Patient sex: M
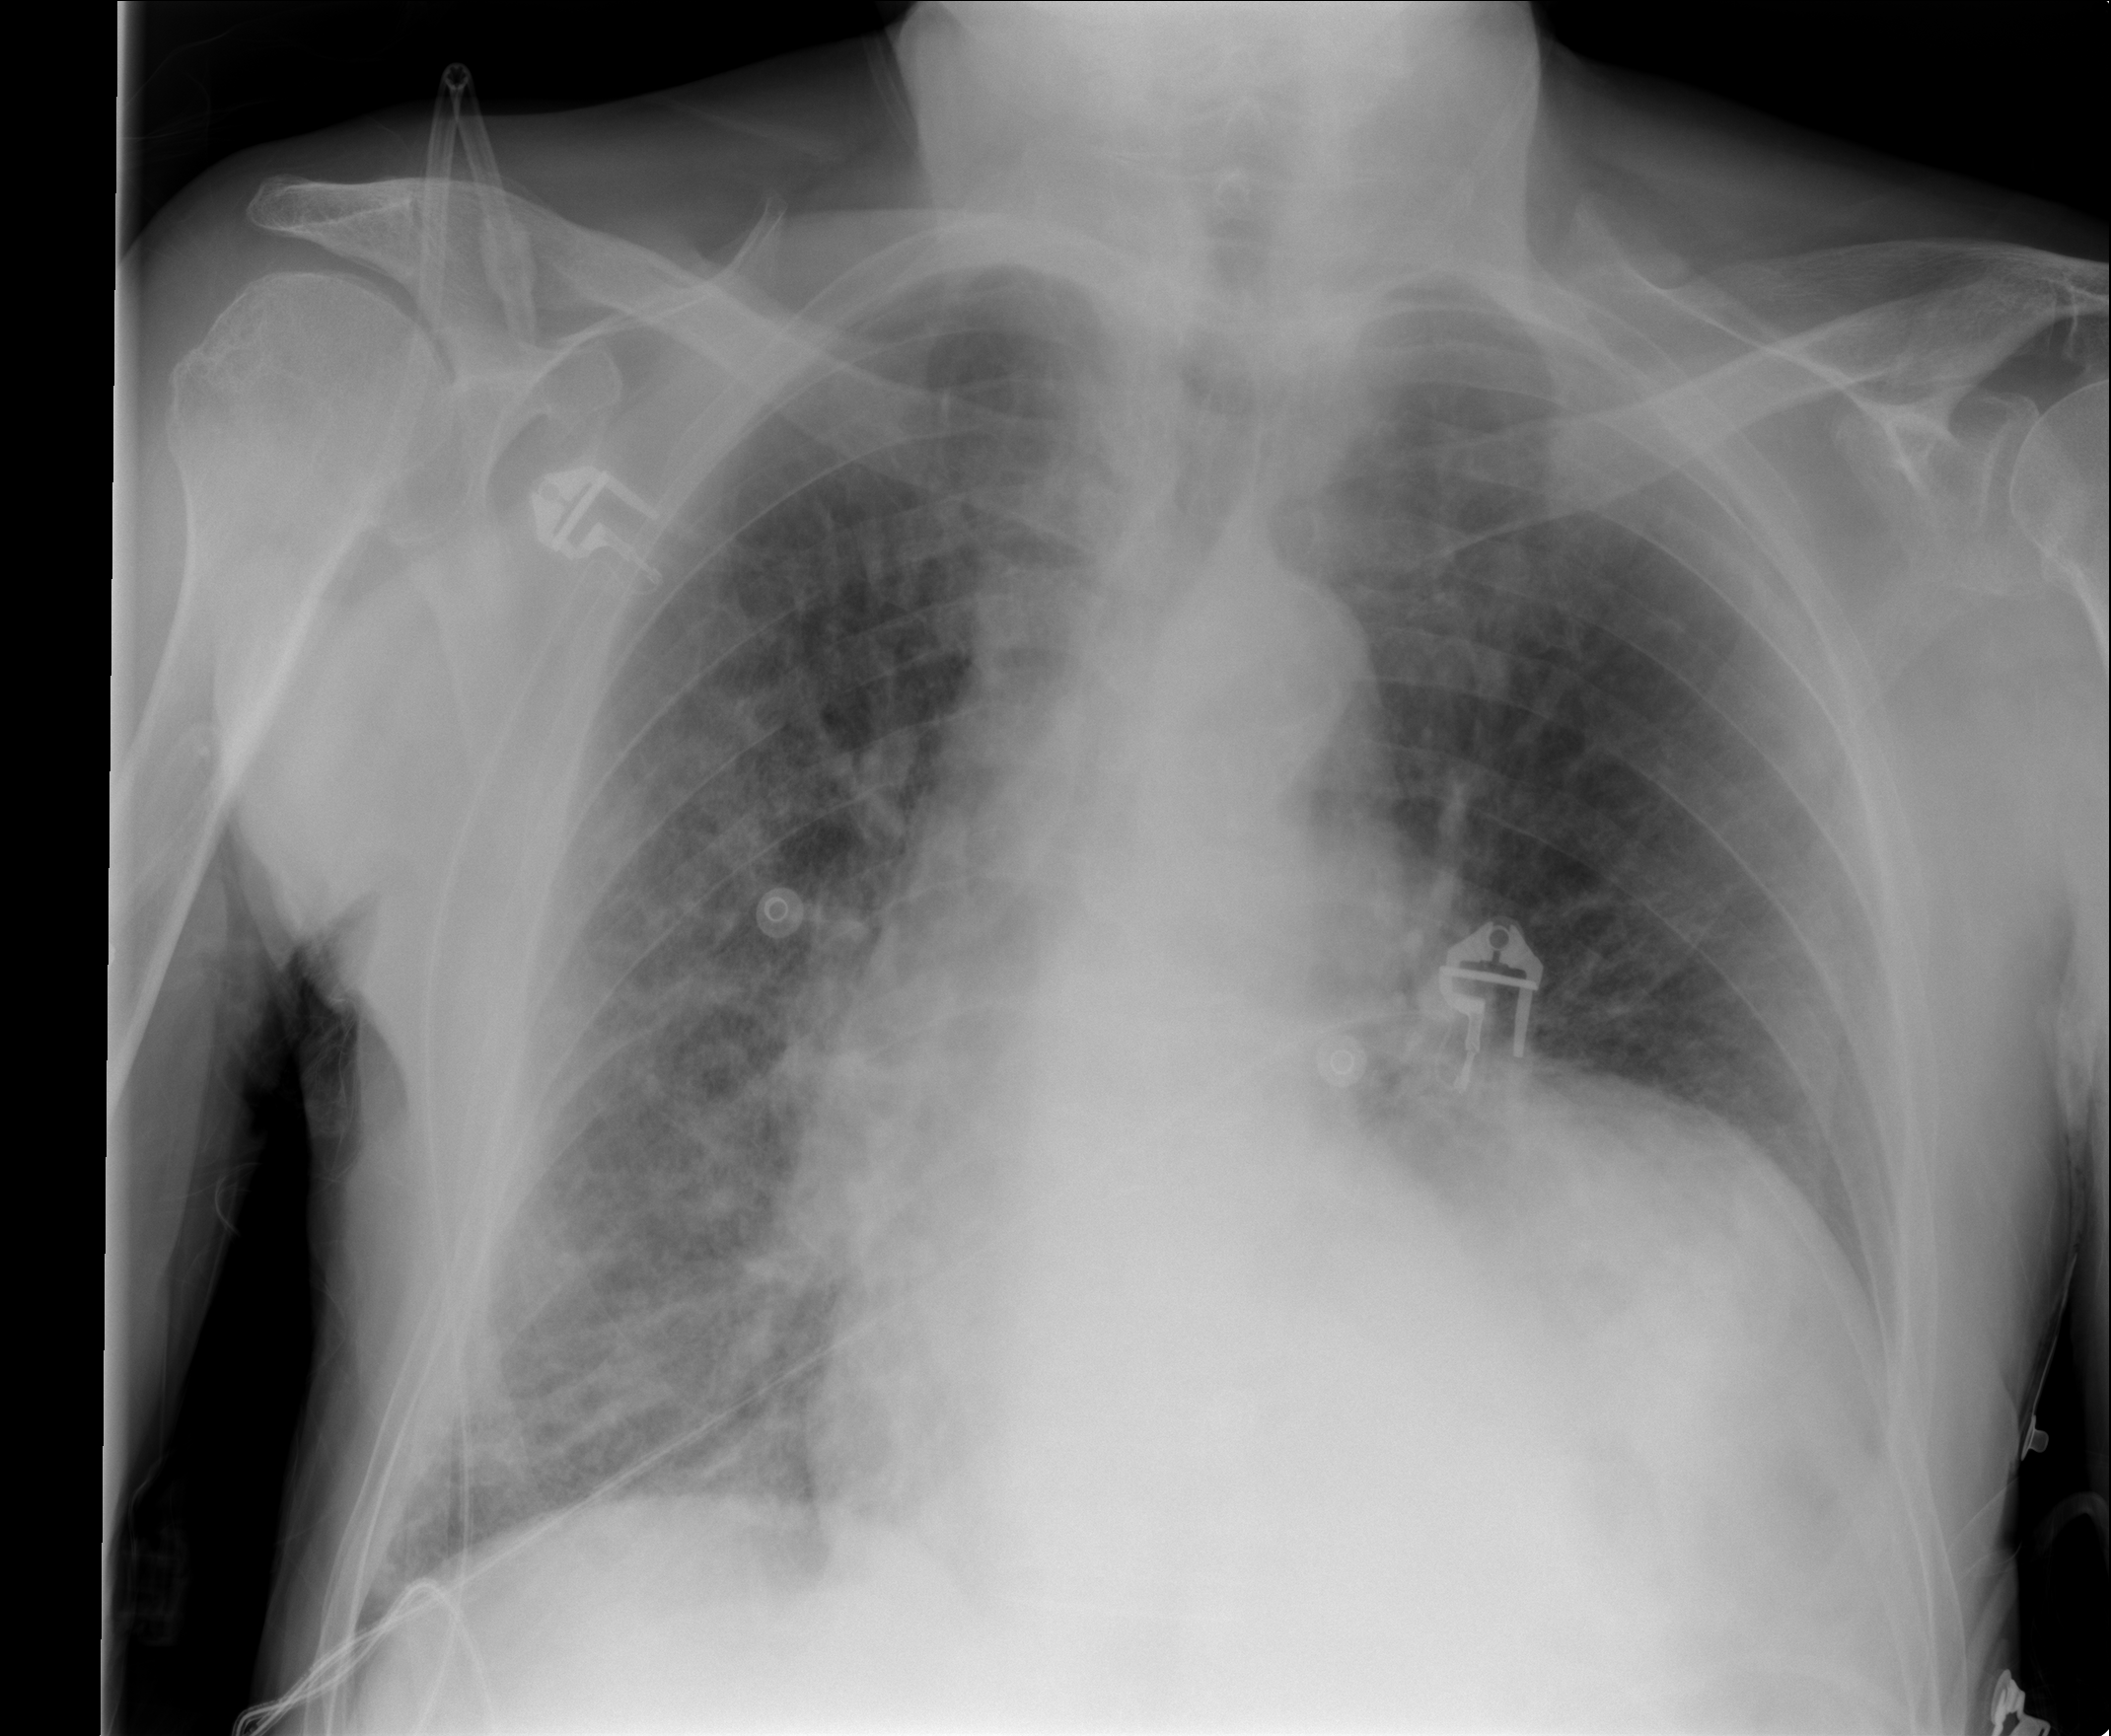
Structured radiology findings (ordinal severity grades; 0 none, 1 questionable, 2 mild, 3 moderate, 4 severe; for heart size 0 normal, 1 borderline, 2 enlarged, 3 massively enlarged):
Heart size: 3
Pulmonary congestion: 2
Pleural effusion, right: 0
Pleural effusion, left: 1
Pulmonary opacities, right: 2
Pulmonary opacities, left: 0
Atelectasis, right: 0
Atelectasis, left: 0